Interaction volume radius: 5 \u00c5
Interaction volume height: 15 \u00c5
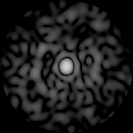
Disorder parameter: 0.8425